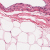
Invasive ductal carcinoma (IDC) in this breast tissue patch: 0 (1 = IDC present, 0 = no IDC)